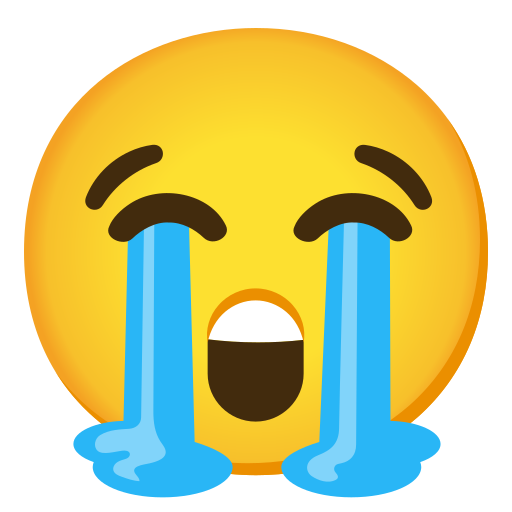
Emoji: 😭